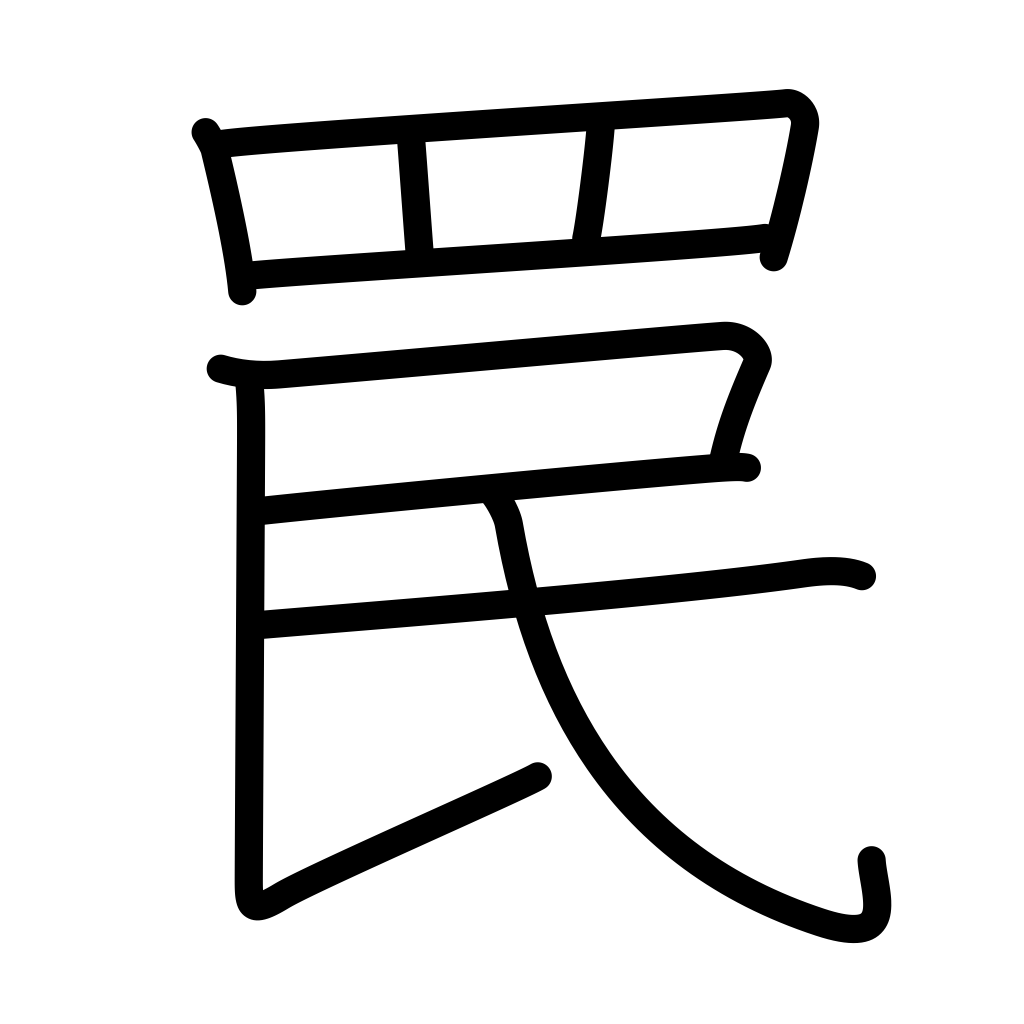
Meaning: trap, snare